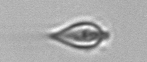
Label: Oxytoxum